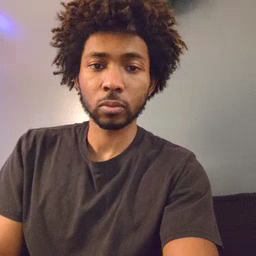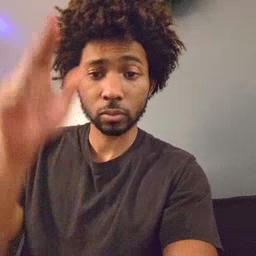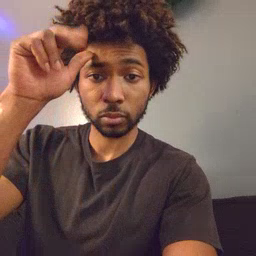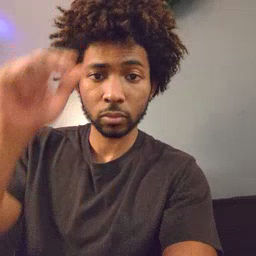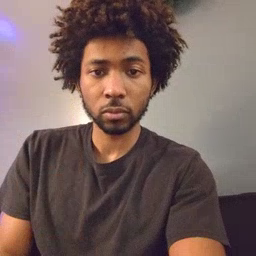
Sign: horse